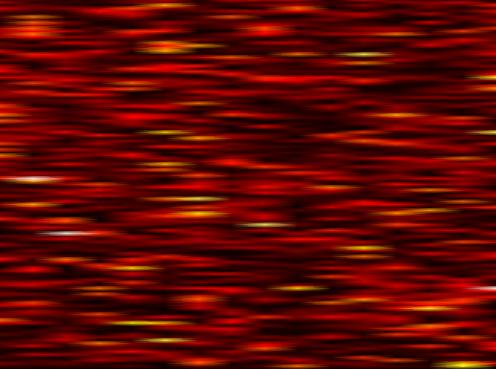
Label: OFDM